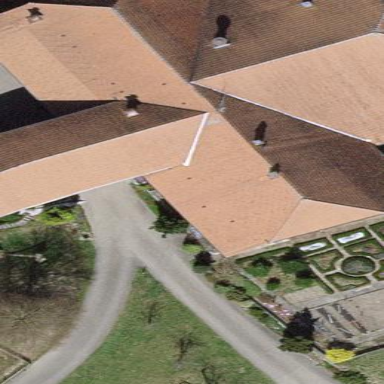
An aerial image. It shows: View of roof of building.